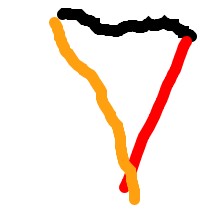
Shape: triangle